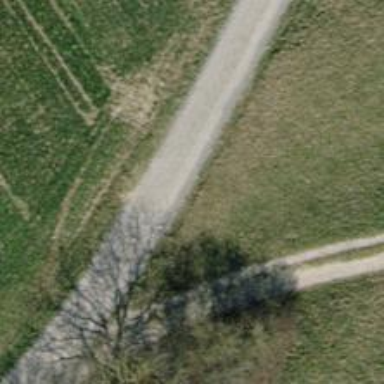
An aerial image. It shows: Track with grade3 tracktype.